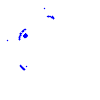
Particle: pion